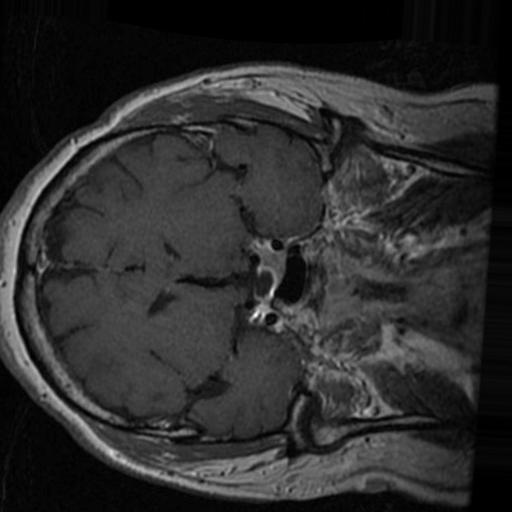
Label: brain_tumor